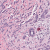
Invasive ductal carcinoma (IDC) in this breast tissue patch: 1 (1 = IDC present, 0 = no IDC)